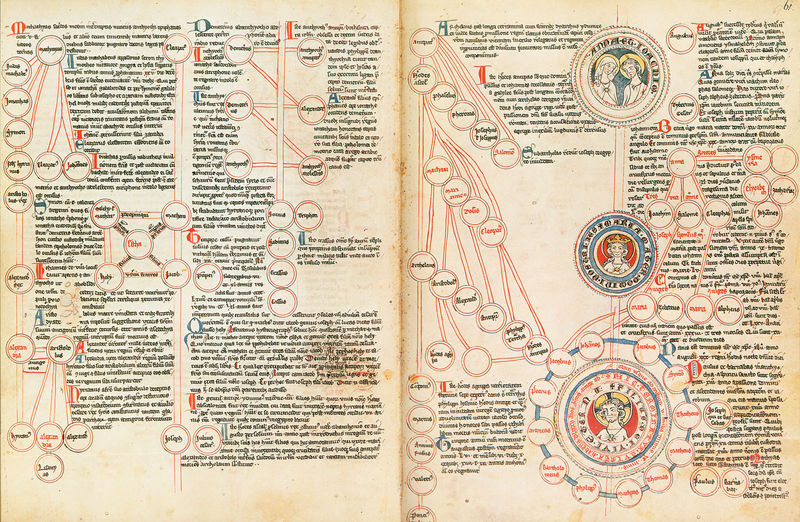
Titel: Codex Cremifanensis 243
Schlagwörter: baum, blau, gelb, rot, alt, bibel, kirche, paar, krone, schrift, könig, buch, linie, seite, text, kreise, christus, jesus, heilige, heilig, buchseiten, symbole, verbindungen, apostel, glorie, stammbaum, genealogie, schemata, rote ränder, vernetzungen